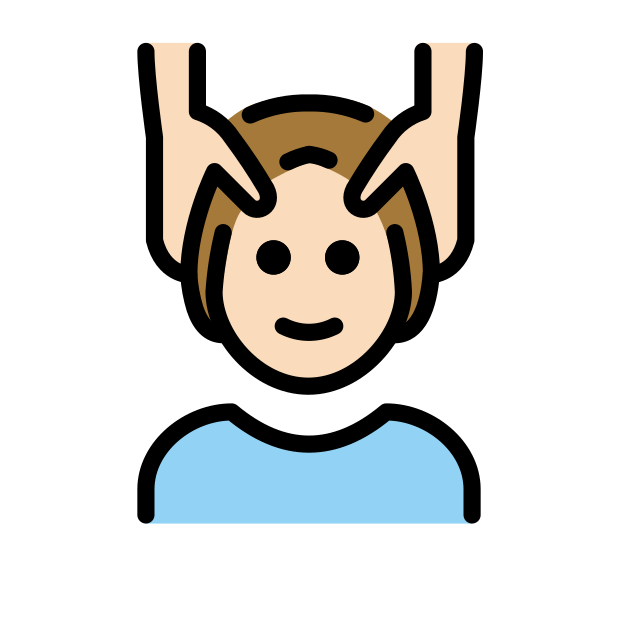
person getting massage: light skin tone